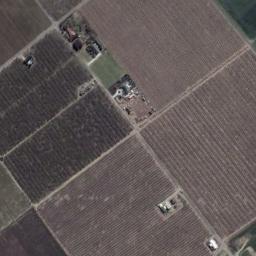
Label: rectangular_farmland